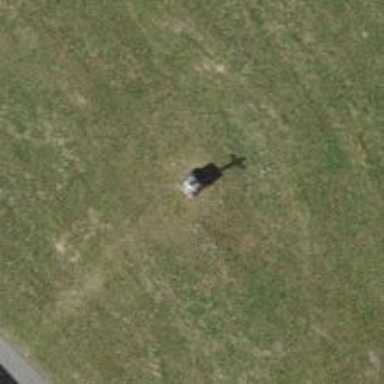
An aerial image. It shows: Historic wayside cross.